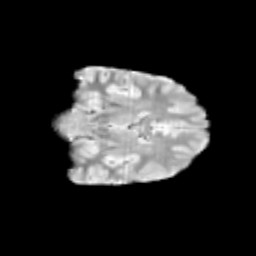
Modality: T2w
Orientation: coronal
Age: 10
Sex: male
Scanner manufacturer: siemens
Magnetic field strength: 3 T
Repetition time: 3.8 s
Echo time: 0.07 s